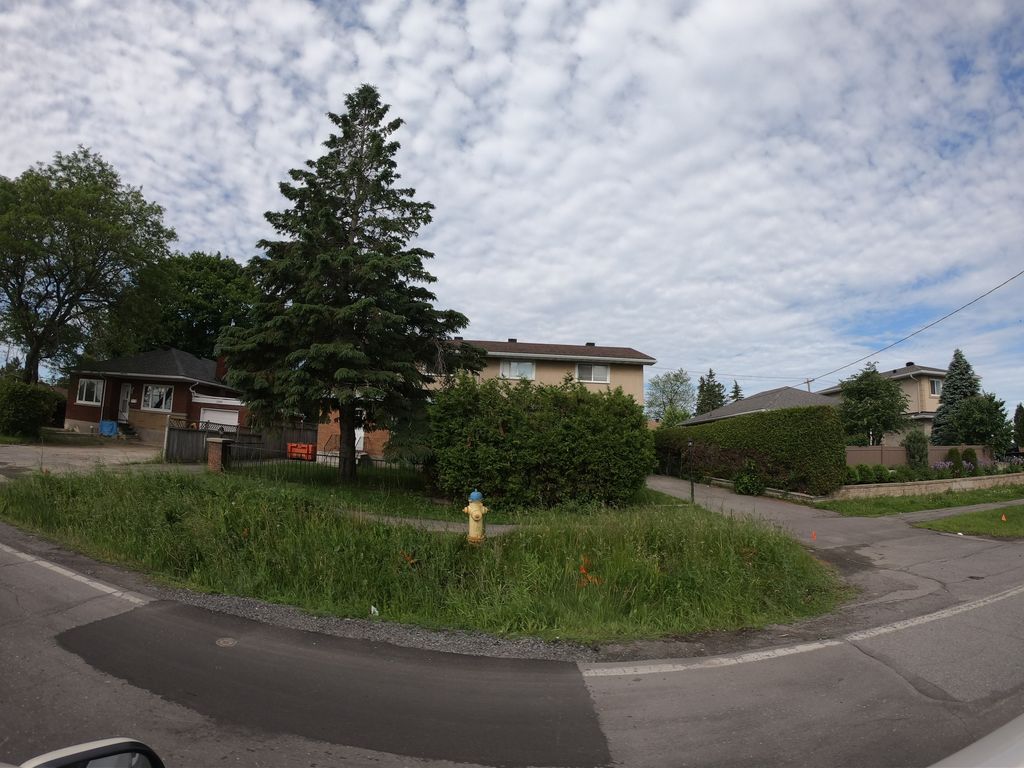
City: ottawa-gatineau